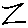
Label: zigzag